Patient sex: F
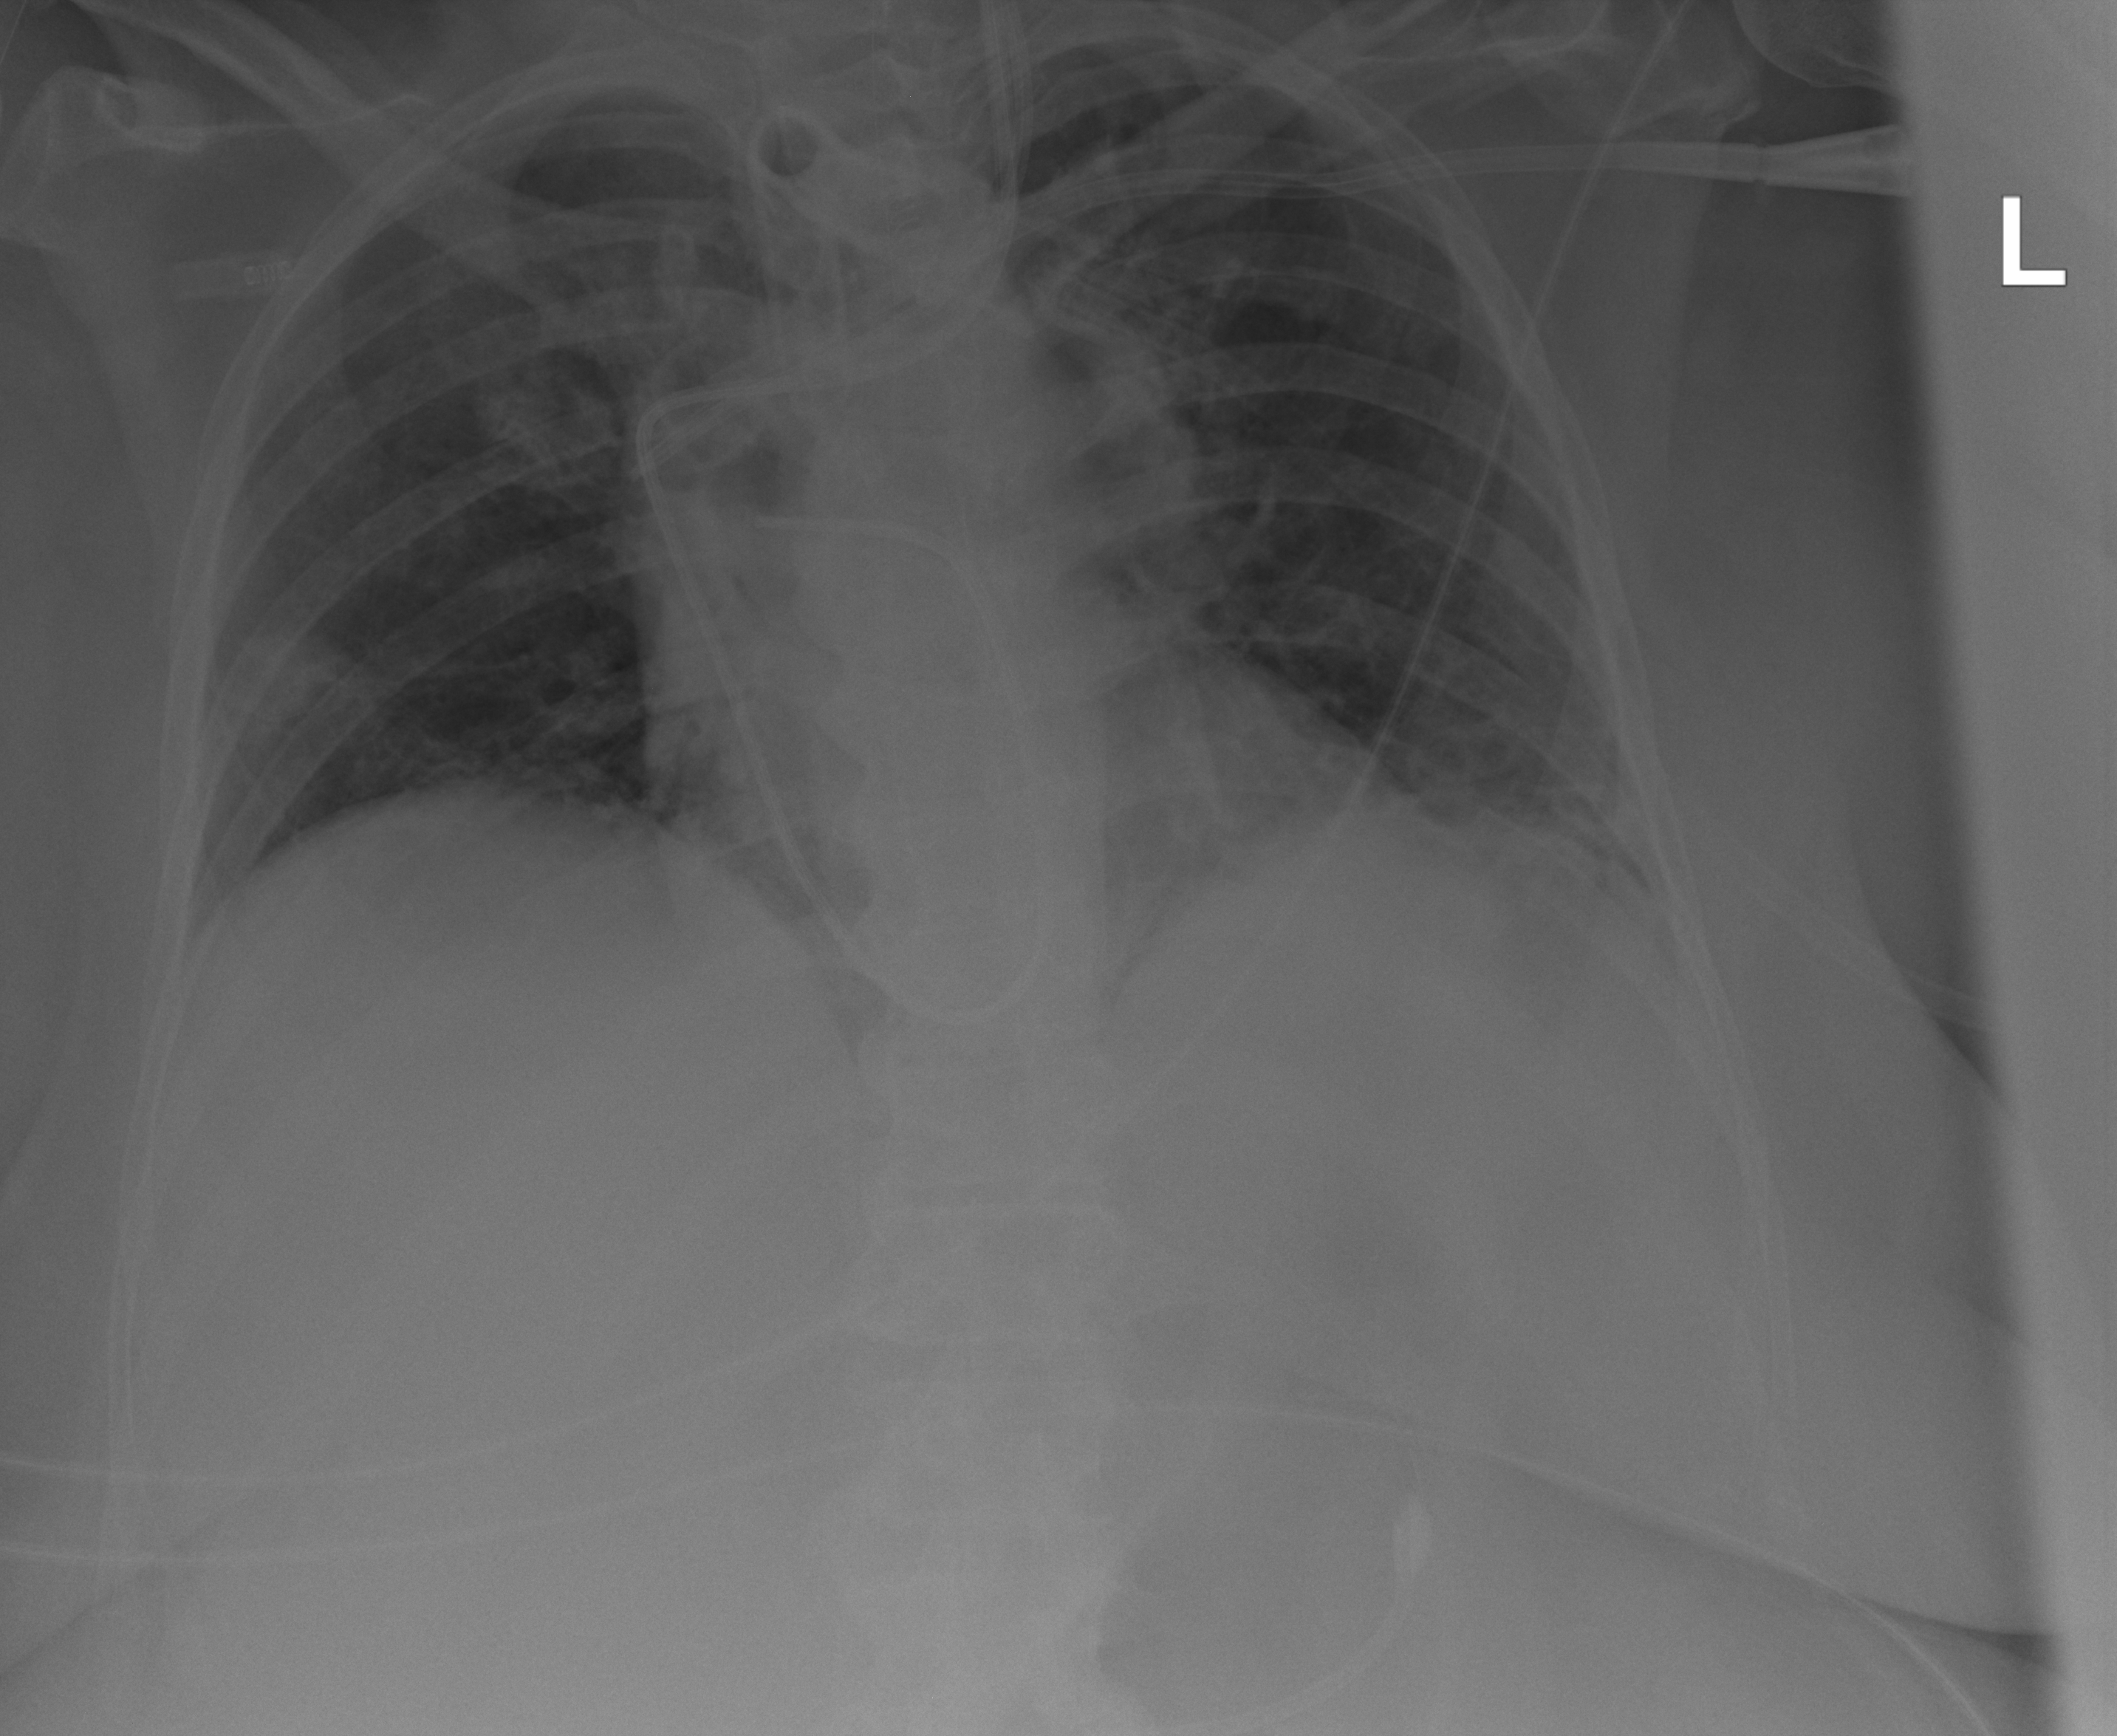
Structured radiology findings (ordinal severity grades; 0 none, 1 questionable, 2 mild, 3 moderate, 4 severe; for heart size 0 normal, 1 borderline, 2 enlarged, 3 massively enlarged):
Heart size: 0
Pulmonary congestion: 0
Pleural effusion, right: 0
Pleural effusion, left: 0
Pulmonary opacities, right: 0
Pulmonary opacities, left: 1
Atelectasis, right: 2
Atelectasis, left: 2